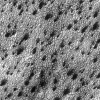
Atmospheric dust classification: not_dusty